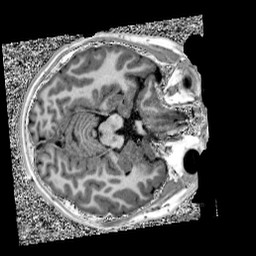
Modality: UNIT1
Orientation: axial
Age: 10
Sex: male
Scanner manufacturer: siemens
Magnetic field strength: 3 T
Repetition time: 4 s
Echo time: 0.00303 s